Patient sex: M
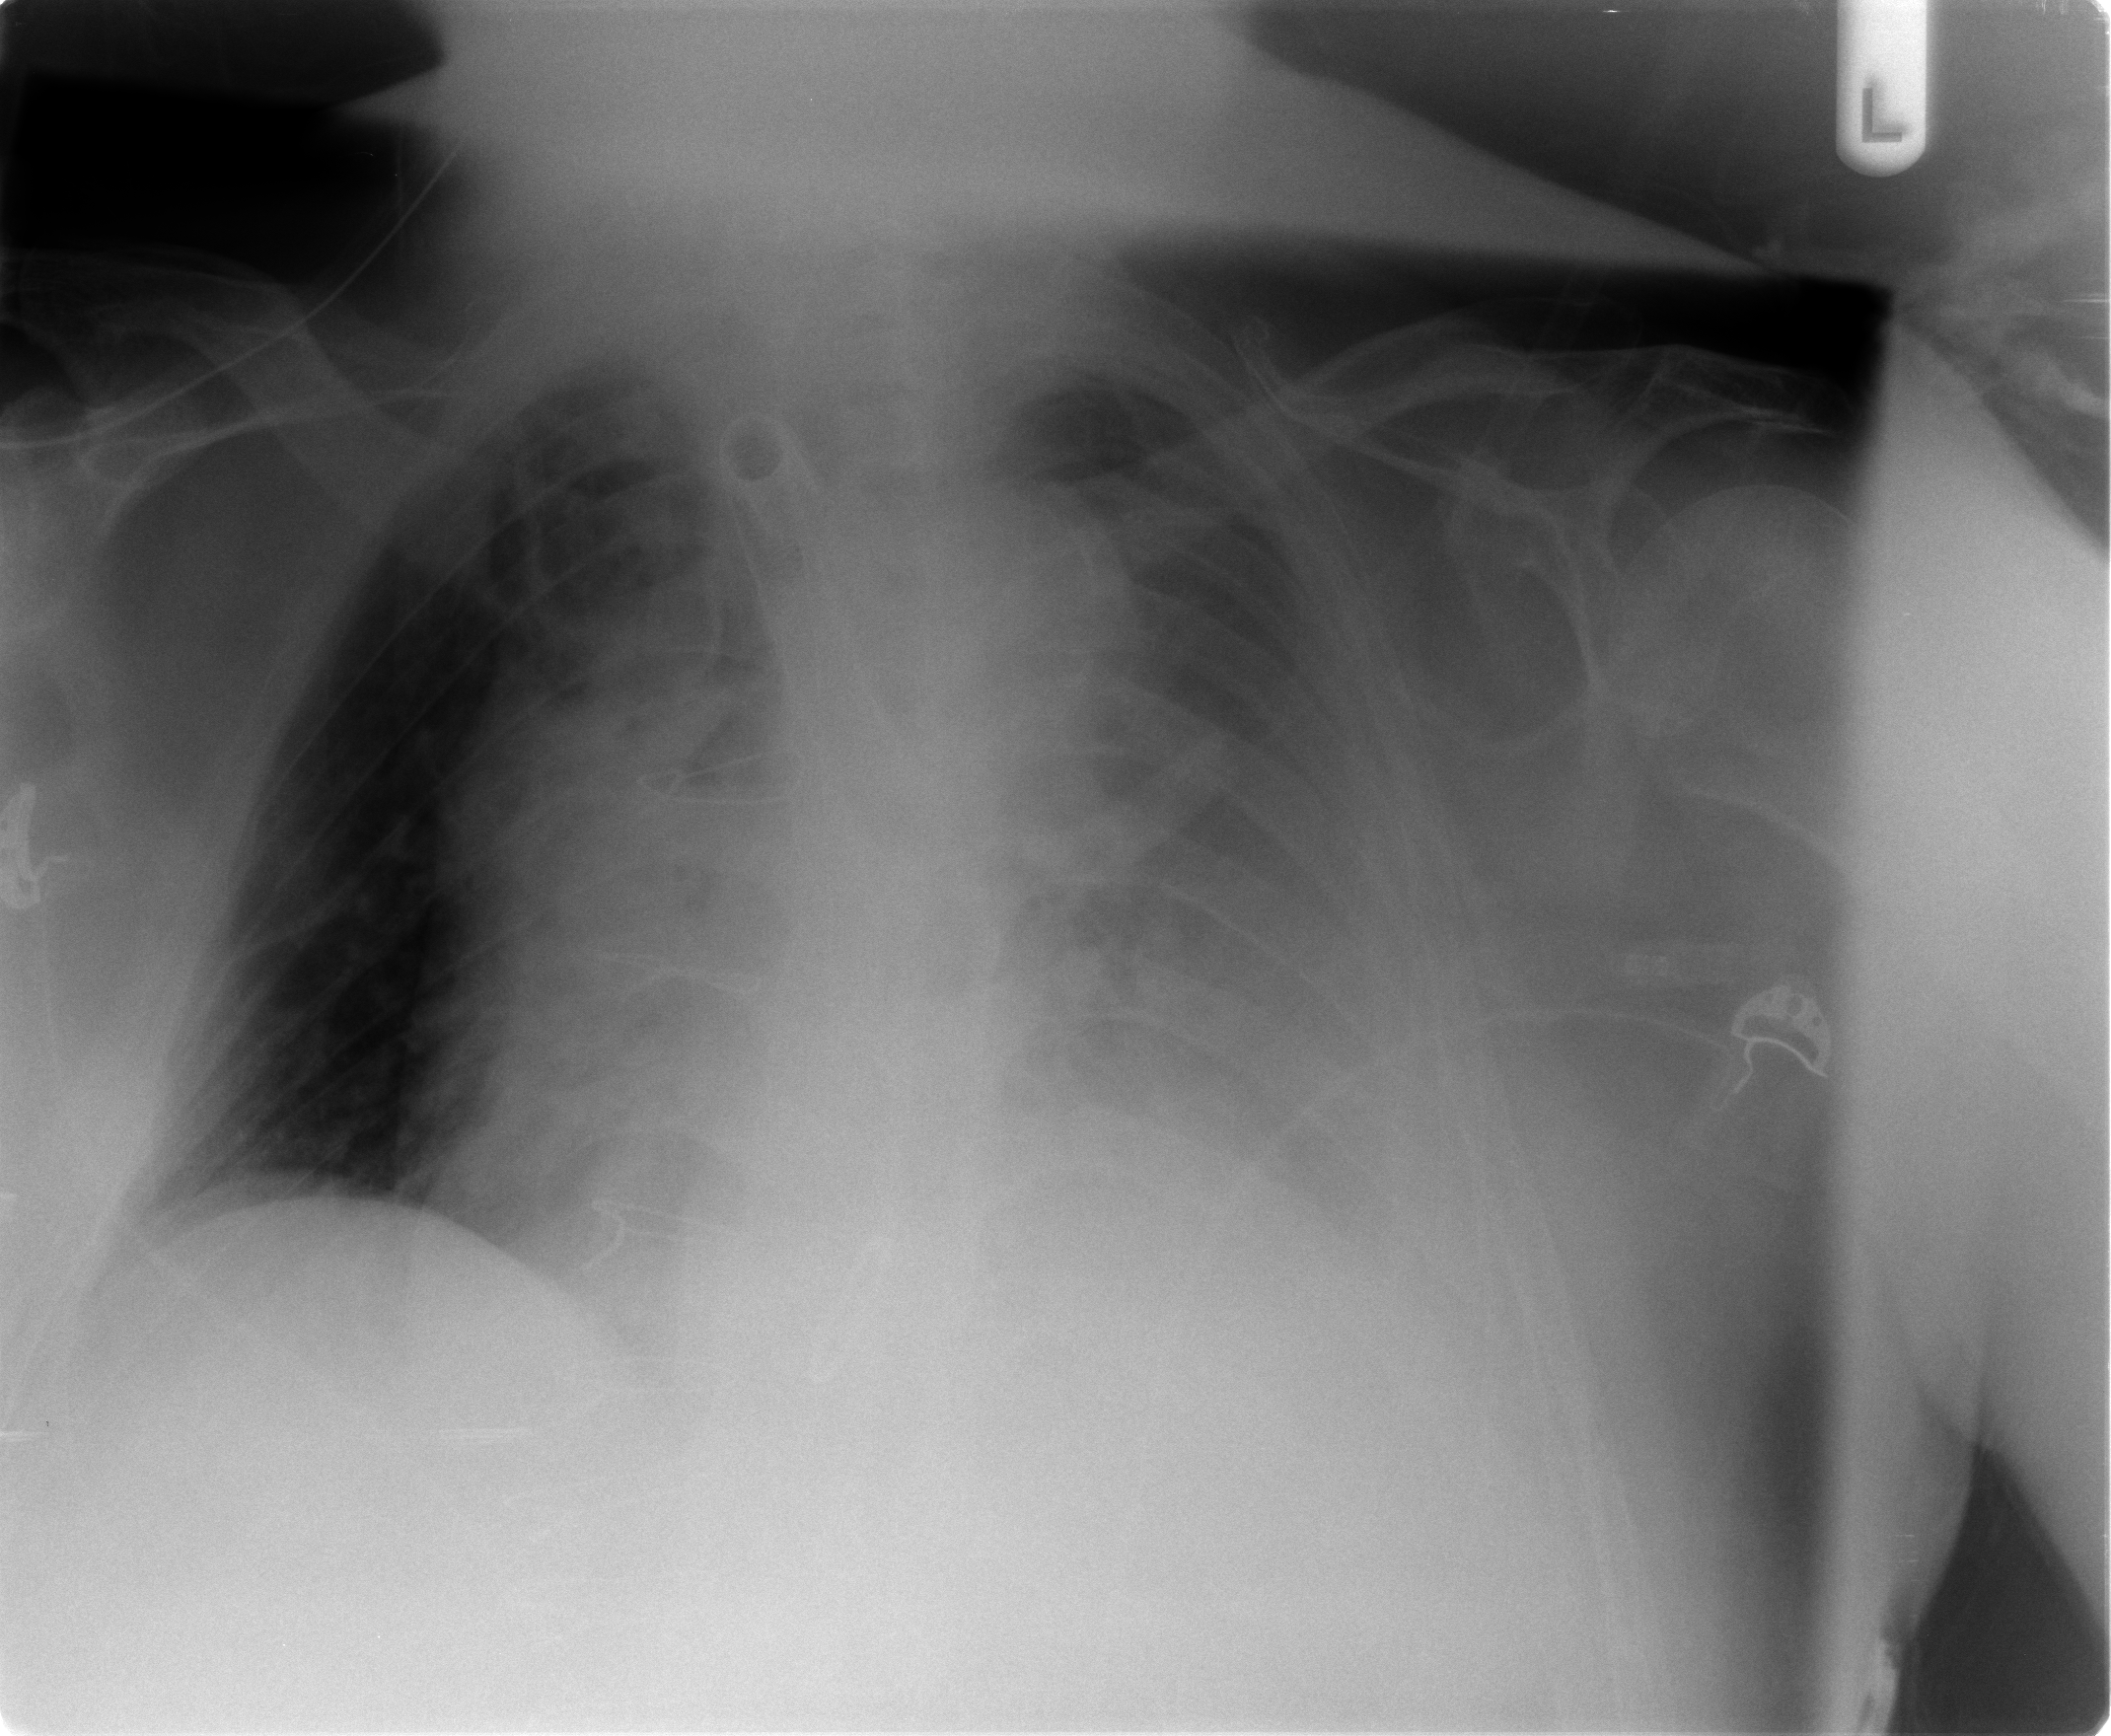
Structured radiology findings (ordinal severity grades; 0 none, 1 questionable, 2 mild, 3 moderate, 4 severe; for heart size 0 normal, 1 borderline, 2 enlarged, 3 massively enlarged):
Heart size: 2
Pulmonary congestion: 3
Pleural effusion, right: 0
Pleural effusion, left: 3
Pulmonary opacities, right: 1
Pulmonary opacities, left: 1
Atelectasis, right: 1
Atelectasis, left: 2